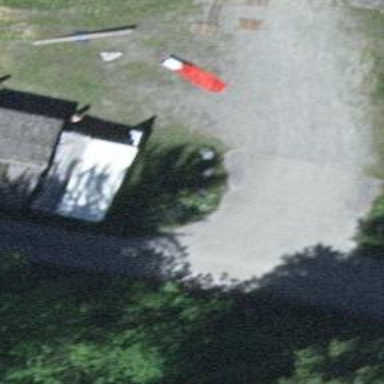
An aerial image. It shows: Red object.